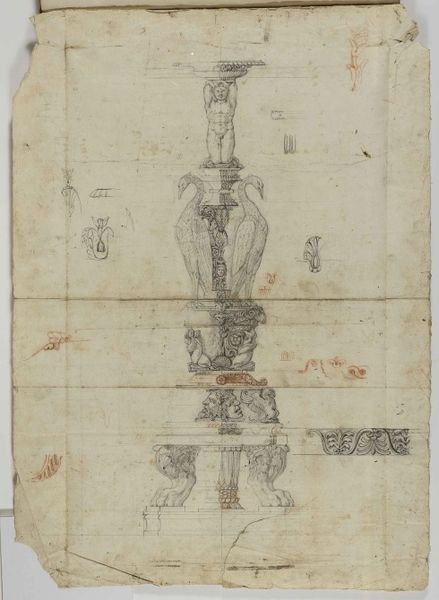
Titel: Nationaldenkmal in Leipzig
Künstler: Friedrich Weinbrenner
Standort: Karlsruhe
Institution: Staatliche Kunsthalle Karlsruhe
Schlagwörter: akt, blätter, dunkel, feder, flügel, fuß, held, kopf, körper, mann, nackt, schatten, vogel, wasser, weiß, gelb, menschen, blumen, braun, grau, kreide, köpfe, licht, schwarz, skizze, säule, tisch, zeichen, zeichnung, obst, rot, tier, tiere, hochformat, muster, ornament, alt, bart, gesichter, architektur, arm, arme, falten, federn, gesicht, halten, mensch, rahmen, schale, sockel, stein, teller, tragen, füllhorn, porträt, vögel, auge, figur, kind, klassizismus, blatt, person, pflanzen, brunnen, turm, engel, früchte, putto, ranken, skulptur, springbrunnen, statue, vase, beine, relief, bein, füße, papier, ecke, ente, schnabel, schwan, italien, studie, grafik, graphik, vergilbt, linien, enten, figuren, dekoration, tafel, falte, gefaltet, detail, büste, dekor, floral, ornamente, verzierung, kerze, leuchter, pfoten, plastik, platte, podest, knie, oberkörper, foto, tusche, reste, stütze, kohle, denkmal, torso, fus, druck, schnitt, seite, illustration, schwarzweiß, bleistift, flamingo, gänse, hälse, kranich, reiher, entwurf, stift, schema, flecken, fragment, fries, pergament, pfote, kerzenständer, karte, kerzenhalter, kaputt, atlant, gesims, skulpturen, brüchig, löwen, antik, griechisch, heben, wesen, greif, geknickt, fleckig, schwänze, plan, ständer, halter, fontäne, löwe, pokal, vorlage, ornamentik, klassik, herkules, figürlich, pute, träger, rötel, schwäne, geometrie, zwichnung, arabesken, knick, tatzen, verzierungen, kandelaber, details, mäander, bräunlich, aufsatz, gebälk, rumpf, klauen, riss, max, aufbau, abgerissen, akanthus, aufriss, architekturzeichnung, bauzeichnung, bauplan, arabeske, vorzeichnung, graphit, gliederung, anleitung, planung, raun, technisch, skize, fögel, statur, menschn, knicke, rost, kraniche, palmette, papyrus, beschädigt, atlas, pranke, pranken, mansch, skizziert, zecihnung, löwenfuß, löwenfüsse, tierfuß, layout, bernini, manuskript, brunnenfigur, mehrlagig, verblichen, zerissen, fehlstelle, tripod, löwentatzen, kariatyde, tierfüße, angerissen, gärnter, palmettenfries, zeiichnung, fragmentiert, stüze, pelikane, akt#, pergamrnt, dockel, rotstift, felhend, feht, kopioe, klöwe, trägerfigur, tischaufbau, figürlcih, skizze röm. brunnen, krankiche, raubtierfuss